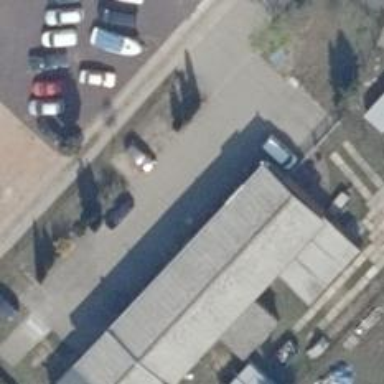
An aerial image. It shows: Car repair shop.